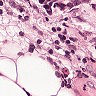
Metastatic tissue present: yes